Question: When I tried 'curl www.yelp.com' it takes 1.1 secs. However retrieving the page using CasperJS takes over a minute!
Is this normal? How do I find out what's slowing casper/phantom down? I am suspecting its some HTTP redirects that casper is not following?
'''
var casper = require('casper').create();
var url = 'http://www.yelp.com';
casper.start(url);
casper.then(function() {
console.log( this.getHTML() );
this.exit();
});
casper.run();
'''

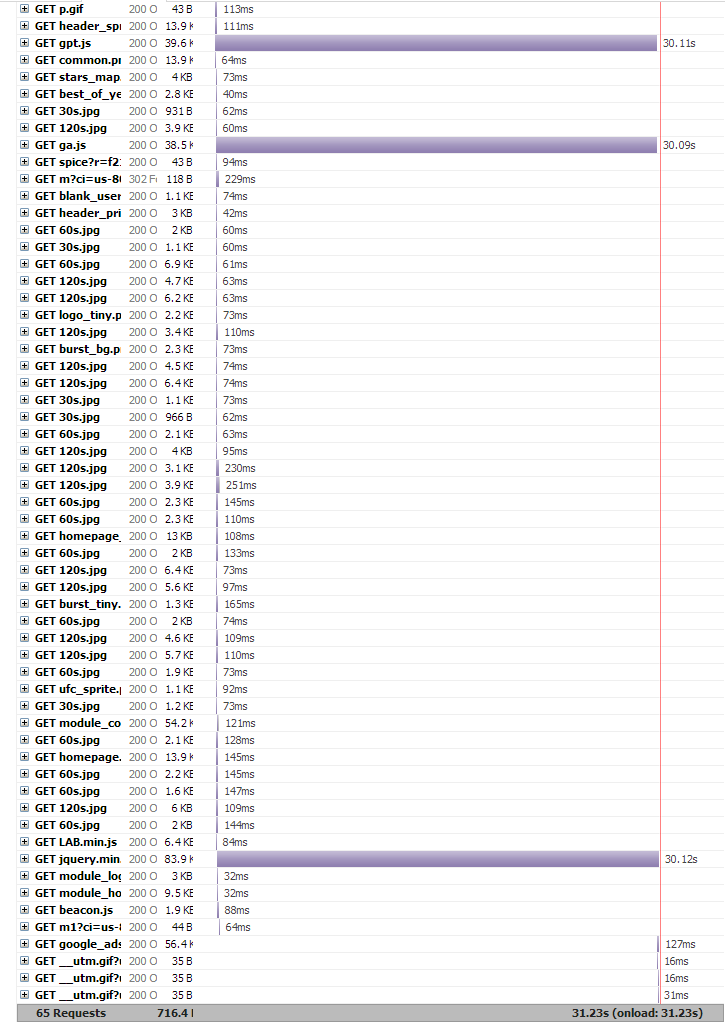
Answer: Are you on Windows? If yes, there is a mysterious network problem when automatic proxy is being used. See the release notes for more details: <URL>.
In general, try to analyze the network requests and responses. A very simple way to trace the network traffic:
'''
page.onResourceRequested = function (request) {
console.log('Request ' + JSON.stringify(request, undefined, 4));
};
page.onResourceReceived = function (response) {
console.log('Receive ' + JSON.stringify(response, undefined, 4));
};
'''
You need to tweak it further if you want the timing etc. Read the documentation on this <URL> features.